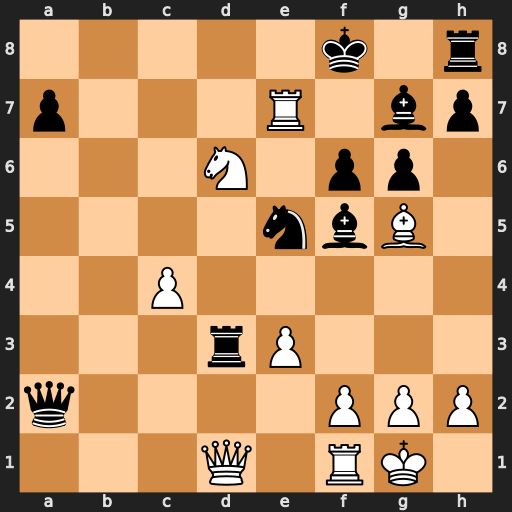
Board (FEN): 5k1r/p3R1bp/3N1pp1/4nbB1/2P5/3rP3/q4PPP/3Q1RK1
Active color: w
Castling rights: -
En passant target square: -
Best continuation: Re8#